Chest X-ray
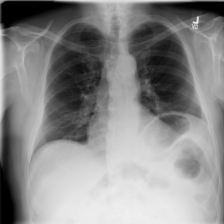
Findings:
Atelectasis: negative
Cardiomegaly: negative
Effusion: negative
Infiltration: positive
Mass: negative
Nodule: positive
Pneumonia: negative
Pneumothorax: negative
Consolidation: negative
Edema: negative
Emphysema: negative
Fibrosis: negative
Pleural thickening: negative
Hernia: negative